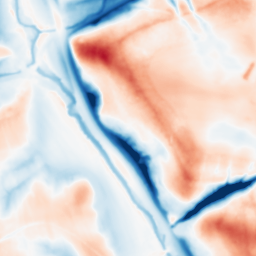
Category: multiscale
Decomposition family: dog_multiscale
Decomposition parameters: sigma_ratio: 2
n_scales: 4
base_sigma: 1
Upsampling method: sinc_blackman
Upsampling parameters: scale: 2
kernel_size: 16
Upsampling scale: 2